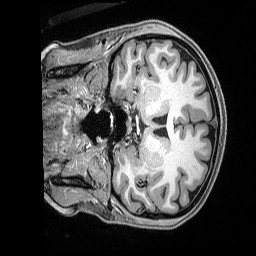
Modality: T1w
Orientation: coronal
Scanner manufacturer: siemens
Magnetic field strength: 3 T
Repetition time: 2.5 s
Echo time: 0.0029 s